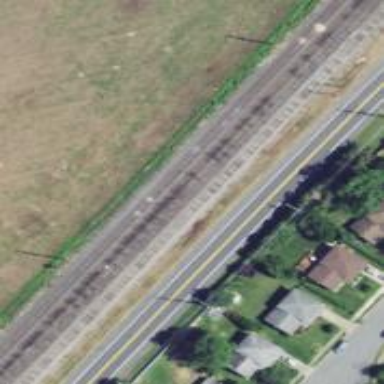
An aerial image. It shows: Railway track.